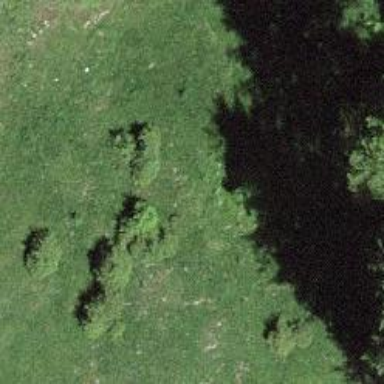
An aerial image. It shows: Beautiful tree in nature.